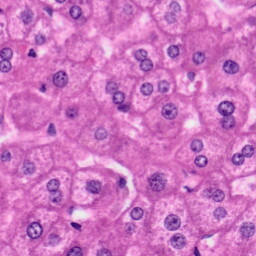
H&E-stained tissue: Liver